Current action and preconditions to check: trajectory_clear

Your task: For each precondition in the list above, predict whether it will hold at this action.

Consider the current scene as observed from the mobile robot's camera, and analyze the predicted future states of all dynamic agents (e.g., people, animals, vehicles, or any moving entities) within the NEXT SECOND.

IMPORTANT: Only answer "very likely" if you are absolutely certain—based on strong, clear evidence—that a dynamic agent will violate the precondition in the predicted future state. Do NOT answer "very likely" for unlikely, ambiguous, or low-probability risks.

Ask yourself for each precondition: Is there a high probability, with clear and convincing evidence, that the predicted future states of any dynamic agent will interfere with the predicted future state of the currently executing action within the NEXT SECOND, causing that precondition to fail?

Assess the risk level based on these predictions. Use "likely" or "very likely" if motions create a clear risk of interference.

Use "neutral" or "improbable" if agents are nearby but their predicted paths are clearly diverging or non-conflicting.

Failure Risk Categories: "very improbable", "improbable", "neutral", "likely", "very likely"

Answer Format: Output ONLY the probability_of_failure value from these categories: "very improbable", "improbable", "neutral", "likely", "very likely"

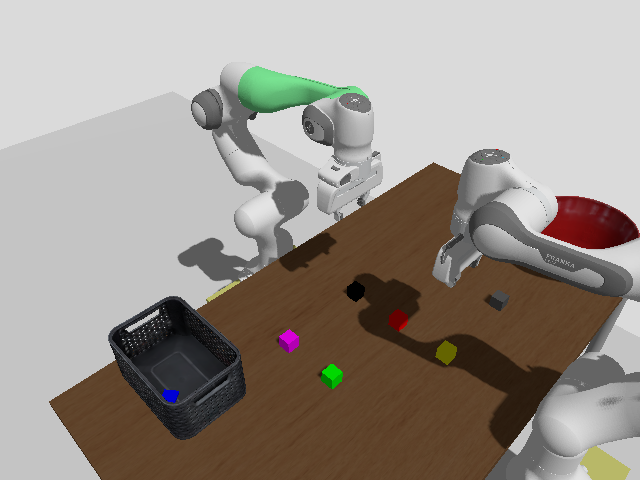

Answer: very improbable